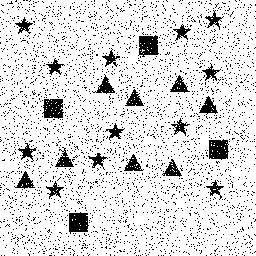
Squares: 4
Triangles: 8
Stars: 12
Total shapes: 24